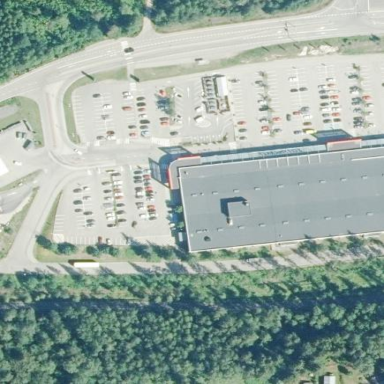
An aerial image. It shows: Retail area.